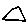
Label: triangle